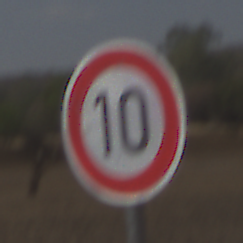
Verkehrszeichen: Geschwindigkeit10
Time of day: MorningAfternoon
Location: Outdoor (Nature)
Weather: PartlyCloudy
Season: NotSpecified
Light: Natural